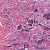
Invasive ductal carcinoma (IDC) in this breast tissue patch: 1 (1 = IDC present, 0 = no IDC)